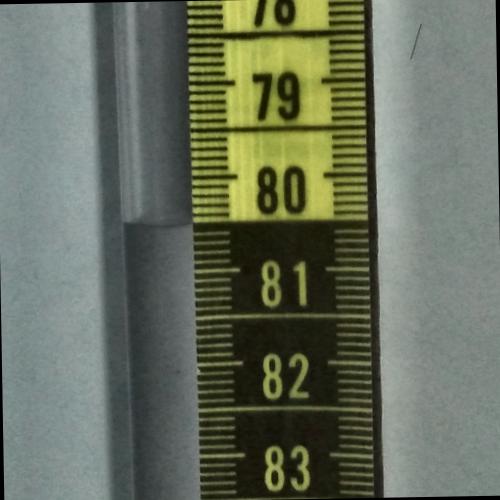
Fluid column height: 80.5 cm